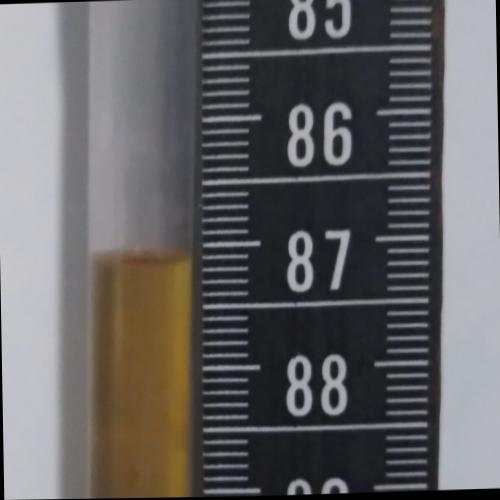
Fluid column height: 87.1 cm